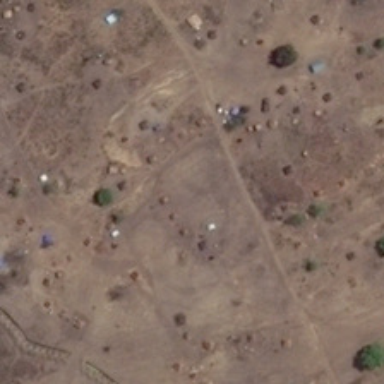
Several small green trees are in a piece of bareland .